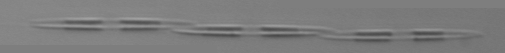
Label: Pseudo-nitzschia